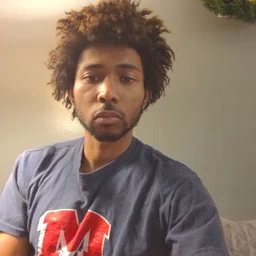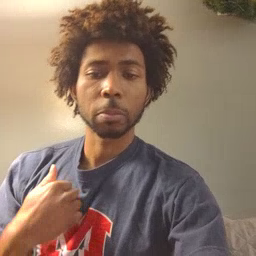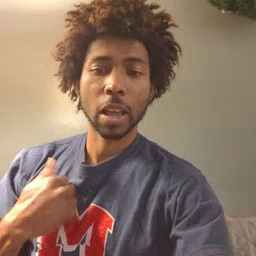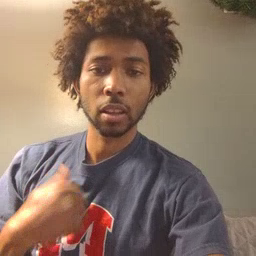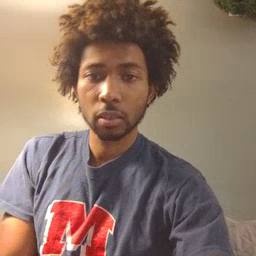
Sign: bath